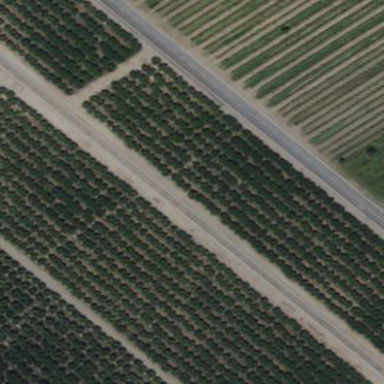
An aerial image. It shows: Orchard.